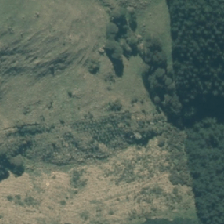
Land cover: low_producing_grassland